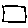
Label: square